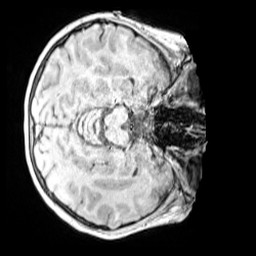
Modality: MP2RAGE
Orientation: axial
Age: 10
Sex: female
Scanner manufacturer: siemens
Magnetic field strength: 3 T
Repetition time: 4 s
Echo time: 0.00299 s